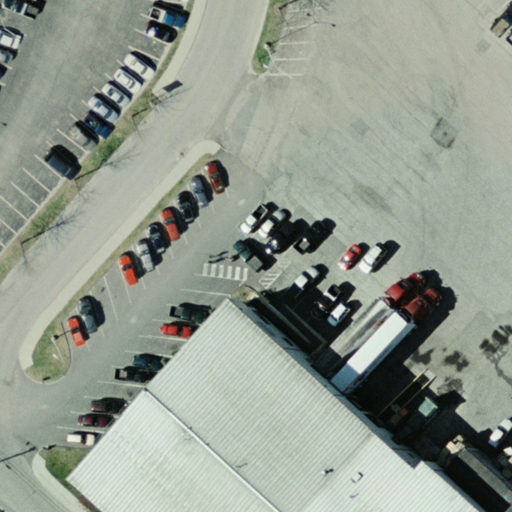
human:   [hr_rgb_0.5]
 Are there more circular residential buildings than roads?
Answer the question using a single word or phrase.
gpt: no

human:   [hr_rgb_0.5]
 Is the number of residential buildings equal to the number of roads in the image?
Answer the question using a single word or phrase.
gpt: no

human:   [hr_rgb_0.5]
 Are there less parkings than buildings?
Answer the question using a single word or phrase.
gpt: no

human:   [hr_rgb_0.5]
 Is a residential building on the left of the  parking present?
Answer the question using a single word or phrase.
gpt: no

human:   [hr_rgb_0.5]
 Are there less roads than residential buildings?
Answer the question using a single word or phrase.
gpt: no

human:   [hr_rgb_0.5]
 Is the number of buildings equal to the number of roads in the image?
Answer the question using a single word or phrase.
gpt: no

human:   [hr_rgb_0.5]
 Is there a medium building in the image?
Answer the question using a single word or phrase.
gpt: no

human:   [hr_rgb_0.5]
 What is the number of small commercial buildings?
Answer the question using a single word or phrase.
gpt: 0

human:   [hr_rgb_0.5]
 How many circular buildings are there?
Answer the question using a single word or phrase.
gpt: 0

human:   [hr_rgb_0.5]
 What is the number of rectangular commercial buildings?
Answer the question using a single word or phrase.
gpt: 0

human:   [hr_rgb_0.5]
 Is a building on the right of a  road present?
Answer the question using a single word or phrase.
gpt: yes

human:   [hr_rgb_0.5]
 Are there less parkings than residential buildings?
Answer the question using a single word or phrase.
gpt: no

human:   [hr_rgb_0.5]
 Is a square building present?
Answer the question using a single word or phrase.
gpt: no

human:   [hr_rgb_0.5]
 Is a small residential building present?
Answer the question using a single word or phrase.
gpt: no

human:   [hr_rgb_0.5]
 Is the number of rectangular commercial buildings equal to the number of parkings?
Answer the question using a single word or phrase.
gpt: no

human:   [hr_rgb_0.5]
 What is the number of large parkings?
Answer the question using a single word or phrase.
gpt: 1

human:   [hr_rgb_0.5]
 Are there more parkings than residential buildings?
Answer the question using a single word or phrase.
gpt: no

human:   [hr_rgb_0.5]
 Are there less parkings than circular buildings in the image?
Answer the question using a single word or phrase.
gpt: no

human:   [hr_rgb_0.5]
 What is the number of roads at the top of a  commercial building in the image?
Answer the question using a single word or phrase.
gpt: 0

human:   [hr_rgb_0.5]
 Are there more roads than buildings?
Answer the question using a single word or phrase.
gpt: yes

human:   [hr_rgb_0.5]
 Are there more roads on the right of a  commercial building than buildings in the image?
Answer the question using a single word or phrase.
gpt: no

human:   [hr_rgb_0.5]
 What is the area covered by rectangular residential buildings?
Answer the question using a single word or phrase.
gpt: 0m2

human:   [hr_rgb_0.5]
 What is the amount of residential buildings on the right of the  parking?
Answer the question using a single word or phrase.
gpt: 1

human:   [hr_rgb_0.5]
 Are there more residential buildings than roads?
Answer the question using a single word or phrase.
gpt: no

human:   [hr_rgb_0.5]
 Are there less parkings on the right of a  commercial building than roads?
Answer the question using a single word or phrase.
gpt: yes

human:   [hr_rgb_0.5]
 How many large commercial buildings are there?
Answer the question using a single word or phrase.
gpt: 0

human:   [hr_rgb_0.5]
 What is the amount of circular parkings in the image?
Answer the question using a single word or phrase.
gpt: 0

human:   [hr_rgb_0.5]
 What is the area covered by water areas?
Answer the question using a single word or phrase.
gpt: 0m2

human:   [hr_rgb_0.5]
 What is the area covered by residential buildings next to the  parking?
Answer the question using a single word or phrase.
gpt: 2179m2

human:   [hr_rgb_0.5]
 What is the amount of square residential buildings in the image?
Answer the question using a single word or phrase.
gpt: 0

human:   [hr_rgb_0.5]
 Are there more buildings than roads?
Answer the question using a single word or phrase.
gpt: no

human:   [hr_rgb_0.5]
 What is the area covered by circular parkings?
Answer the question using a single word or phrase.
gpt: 0m2

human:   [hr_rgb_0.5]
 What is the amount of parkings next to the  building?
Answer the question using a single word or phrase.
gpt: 1

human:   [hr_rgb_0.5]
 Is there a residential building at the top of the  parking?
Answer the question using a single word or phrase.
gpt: no

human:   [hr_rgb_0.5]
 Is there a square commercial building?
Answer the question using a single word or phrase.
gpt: no

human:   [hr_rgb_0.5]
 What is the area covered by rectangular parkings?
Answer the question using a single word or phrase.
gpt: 2704m2